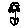
Label: flower